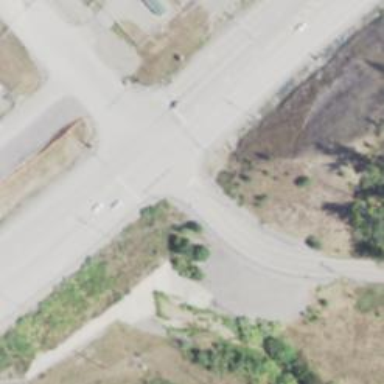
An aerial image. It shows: Asphalt road classified as trunk highway.